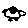
Label: bird